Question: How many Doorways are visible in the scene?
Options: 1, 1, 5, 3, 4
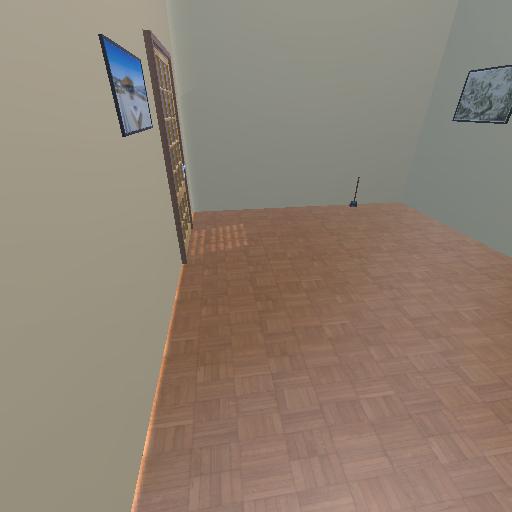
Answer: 1